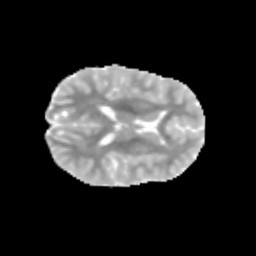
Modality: MD
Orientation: axial
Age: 9
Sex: female
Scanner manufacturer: siemens
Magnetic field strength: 3 T
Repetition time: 3.8 s
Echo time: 0.07 s